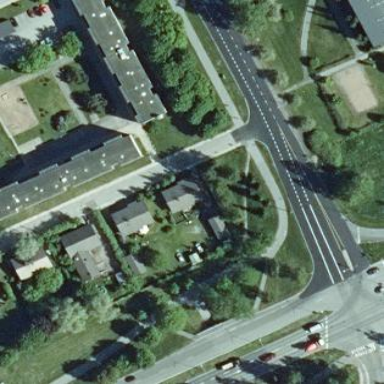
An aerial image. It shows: Gabled roof adorns the apartments building.